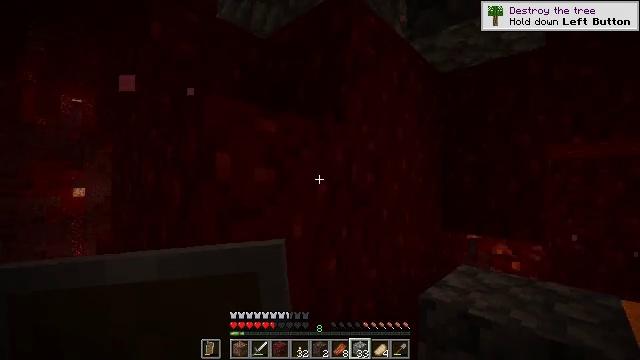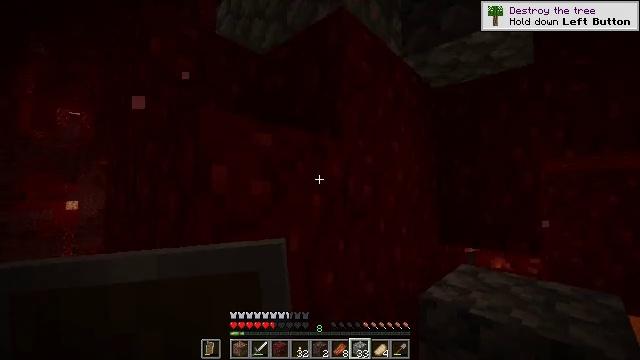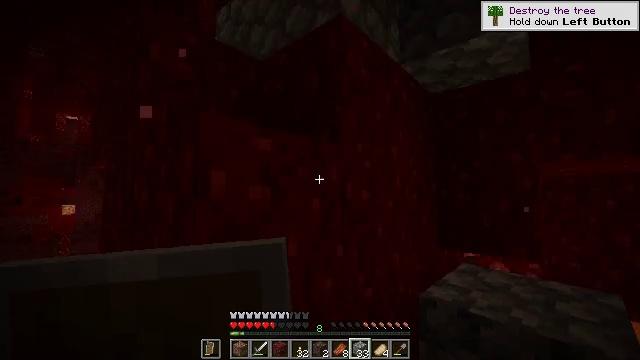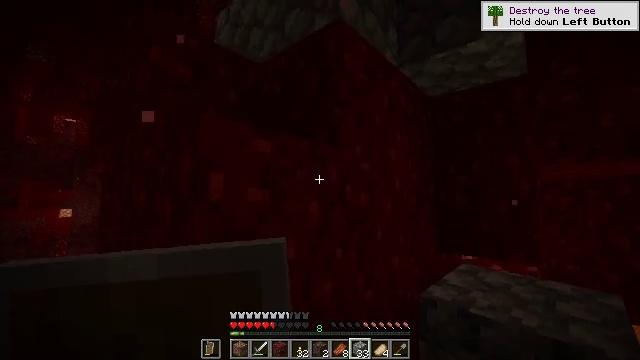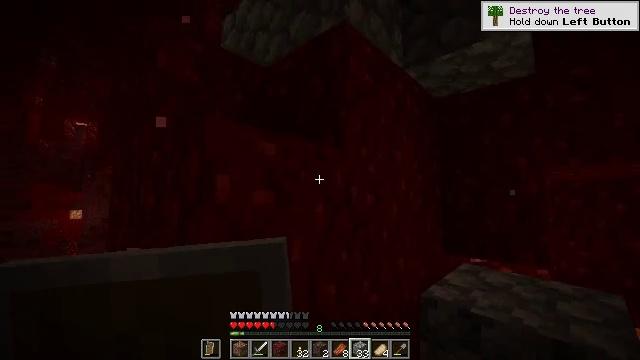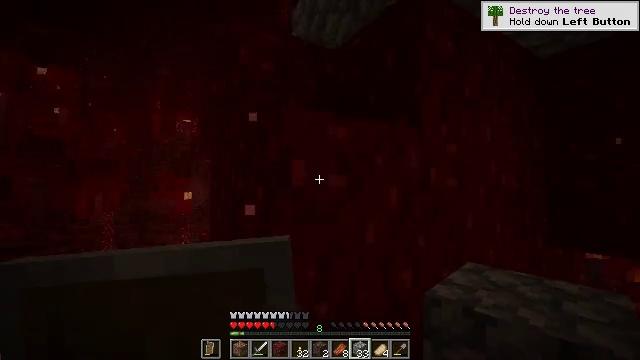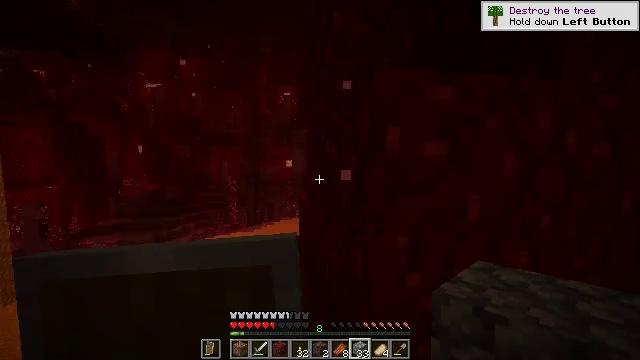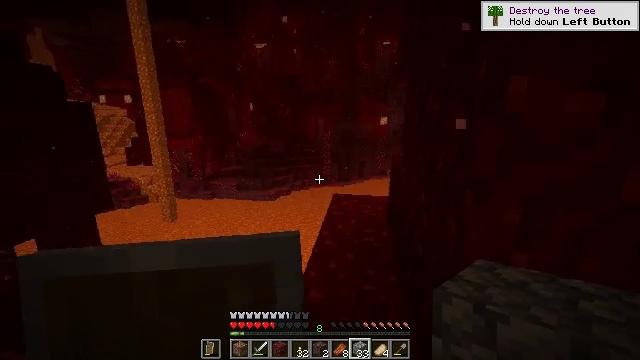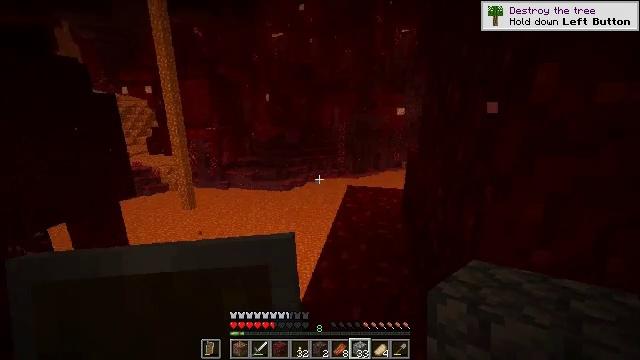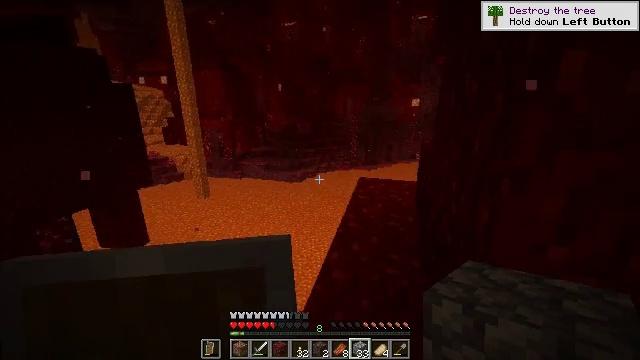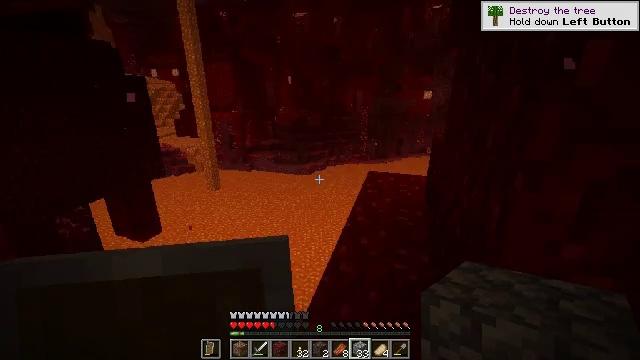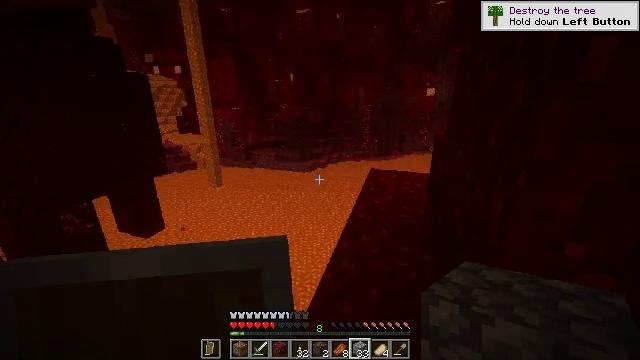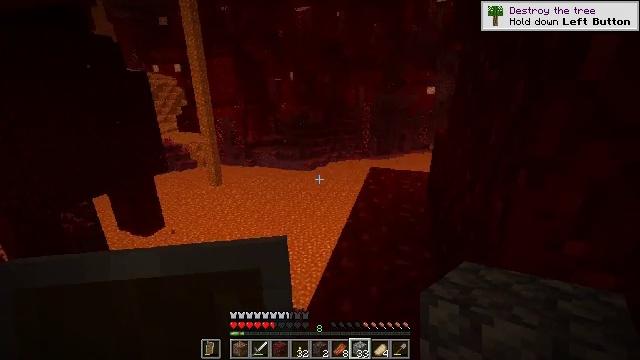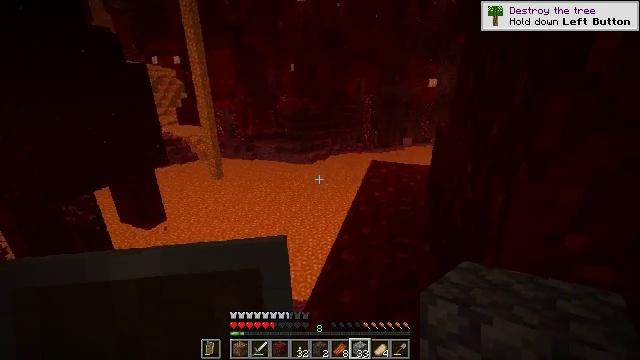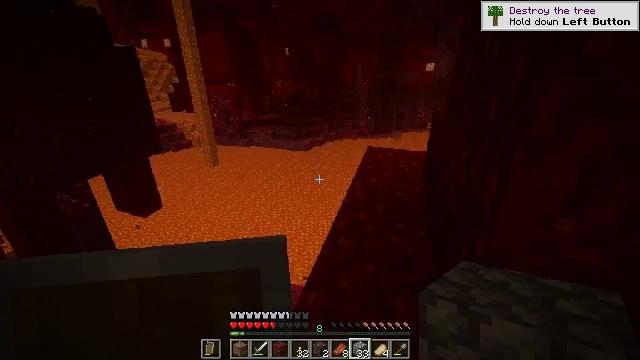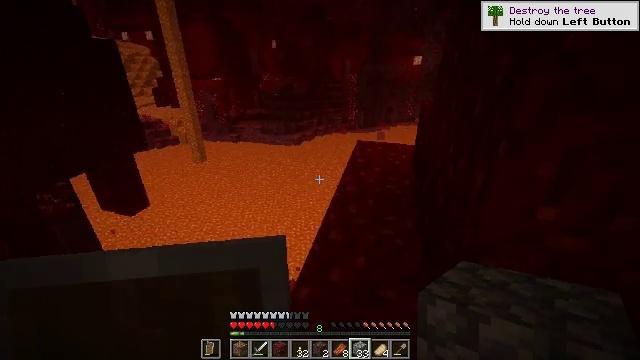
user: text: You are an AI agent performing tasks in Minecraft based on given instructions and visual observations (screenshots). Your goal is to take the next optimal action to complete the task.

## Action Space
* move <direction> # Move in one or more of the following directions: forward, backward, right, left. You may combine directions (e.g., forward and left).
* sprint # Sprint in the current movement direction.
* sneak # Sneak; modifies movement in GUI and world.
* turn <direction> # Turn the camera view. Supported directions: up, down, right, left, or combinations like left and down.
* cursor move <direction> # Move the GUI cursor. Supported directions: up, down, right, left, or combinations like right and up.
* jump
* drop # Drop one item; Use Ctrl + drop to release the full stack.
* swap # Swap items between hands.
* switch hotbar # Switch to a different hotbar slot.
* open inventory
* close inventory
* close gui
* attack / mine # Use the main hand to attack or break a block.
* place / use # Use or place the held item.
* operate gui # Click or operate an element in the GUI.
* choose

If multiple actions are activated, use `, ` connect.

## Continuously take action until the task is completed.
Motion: motion action
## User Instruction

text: Harvest nether wart blocks for resources.
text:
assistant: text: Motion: turn up
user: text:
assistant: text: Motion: turn up
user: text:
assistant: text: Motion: no_op
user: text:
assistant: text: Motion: turn left
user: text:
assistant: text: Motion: turn left and down
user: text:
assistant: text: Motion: turn left and down
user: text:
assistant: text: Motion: turn left and down
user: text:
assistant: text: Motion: turn left and down
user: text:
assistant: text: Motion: turn left and down
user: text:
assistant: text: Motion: turn left and down
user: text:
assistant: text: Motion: no_op
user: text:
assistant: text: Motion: no_op
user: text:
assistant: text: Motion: turn down
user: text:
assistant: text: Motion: turn down
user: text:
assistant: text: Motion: turn right and down
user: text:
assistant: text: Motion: turn right and down
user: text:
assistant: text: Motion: turn right
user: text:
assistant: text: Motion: turn right
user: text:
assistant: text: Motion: move forward, turn right
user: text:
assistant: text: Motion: move forward
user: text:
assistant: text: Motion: move forward
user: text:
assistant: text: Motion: move forward, turn right
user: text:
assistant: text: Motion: move forward, turn right
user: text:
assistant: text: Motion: move forward, turn right
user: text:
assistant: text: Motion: move forward
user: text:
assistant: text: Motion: move forward, turn right
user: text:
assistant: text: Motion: move forward, turn right
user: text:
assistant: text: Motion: move forward, turn right
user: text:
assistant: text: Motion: move forward
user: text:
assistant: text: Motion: move forward